Question: I installed in my system. Not all is happened as good: When I type 'localhost' in url. I get the WampServer default index page:

But then when I click on the -Project-Link the URL changes to "'http://test/'" and showing error message as
However when I type 'http://localhost/test/' directly in URL the page is obtained as I wish.
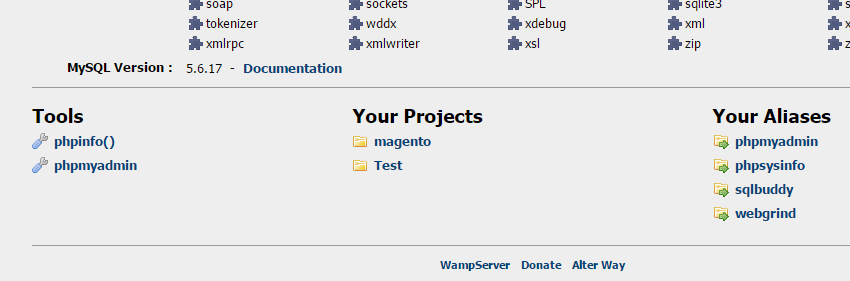
Answer: Just open your www folder, open 'index.php', and line 30 :
Change :
'''
$suppress_localhost = true;
'''
To :
'''
$suppress_localhost = false;
'''
For more informations about this issue, please consult this <URL>.